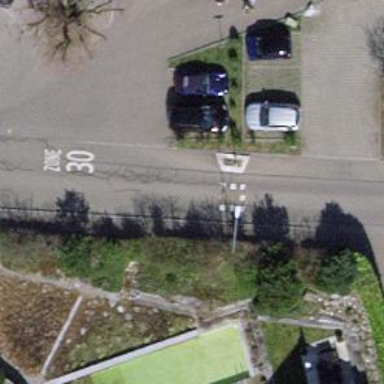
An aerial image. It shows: Bus stop with platform for public transport.